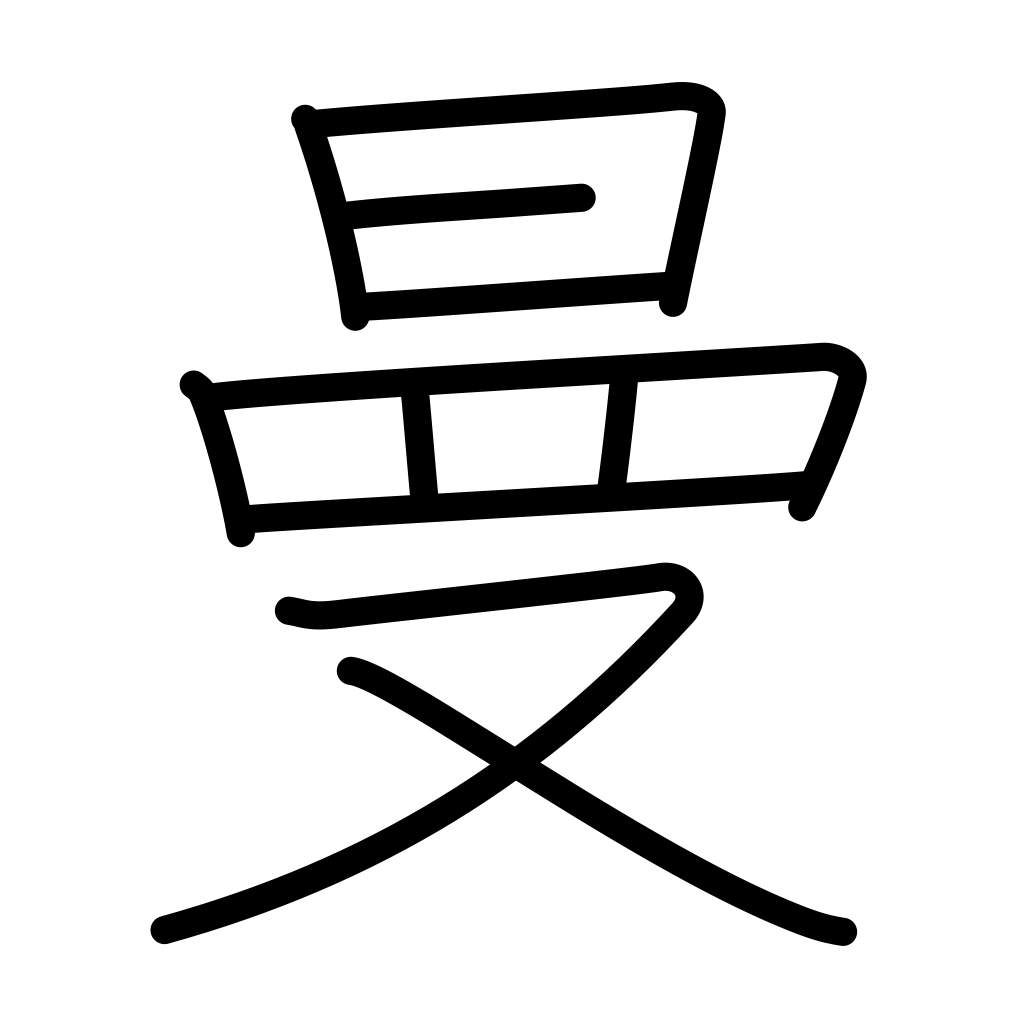
Meaning: wide, beautiful